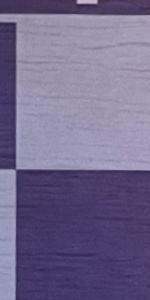
Label: Empty